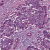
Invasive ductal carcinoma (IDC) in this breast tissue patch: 1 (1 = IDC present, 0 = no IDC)